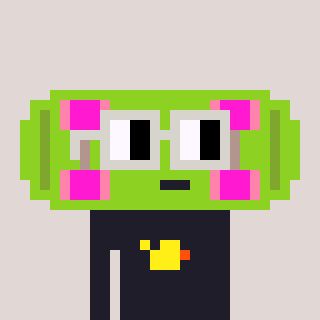
a pixel art character with square light gray glasses, a skateboard-shaped head and a grayscale-colored body on a warm background